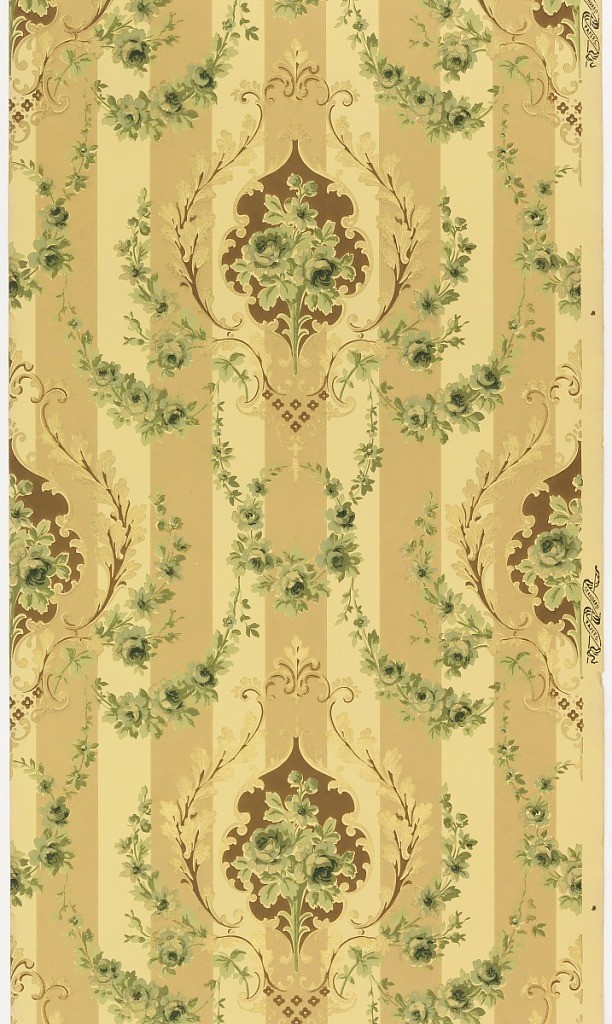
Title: Sidewall
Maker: Standard Wall-Paper Company, Standard Wall-Paper Company, Sandy Hill, New York
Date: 1905–1915
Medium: Machine-printed paper, textured
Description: Floral bouquet set within a foliate medallion. The medallions are connected by green floral swags. The background consists of a bold stripe pattern, printed in tan on beige ground.